Interaction volume radius: 10 \u00c5
Interaction volume height: 45 \u00c5
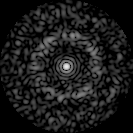
Disorder parameter: 0.8418